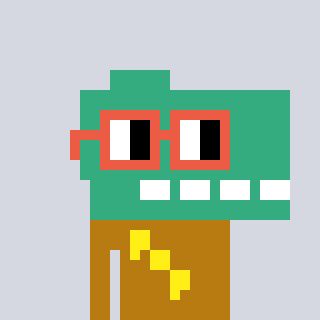
a pixel art character with square orange glasses, a dino-shaped head and a gold-colored body on a cool background